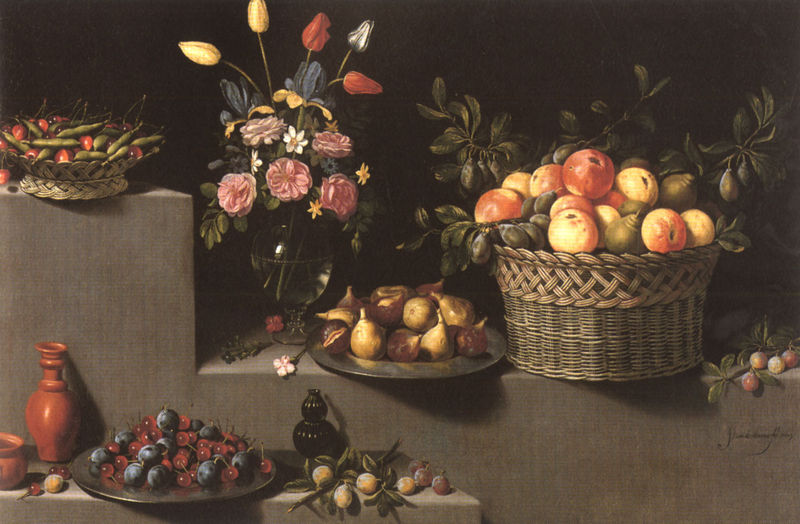
Titel: Stilleben mit Blumen und Früchten
Künstler: Juan van der Hamen y León
Institution: Privatsammlung
Schlagwörter: blätter, gemälde, wasser, gelb, blumen, bunt, stroh, blüten, obst, schale, teller, spiegelung, feigen, früchte, gemüse, krug, schalen, stilleben, stillleben, trauben, vase, äpfel, körbe, mauer, herbst, tulpen, korb, strauss, vasen, stufe, kirschen, birnen, beeren, karaffe, iris, pflaumen, zwiebeln, quitten, chili, äpfelkirschen, apfelkorb